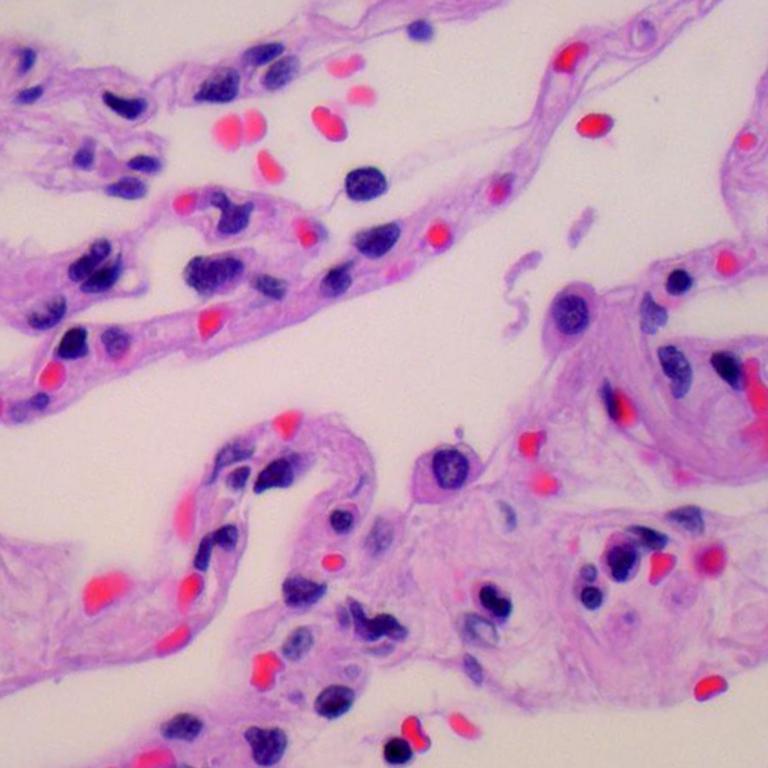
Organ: lung
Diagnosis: benign